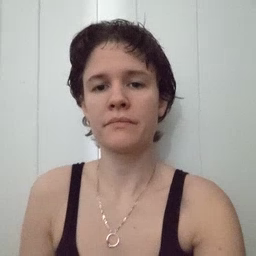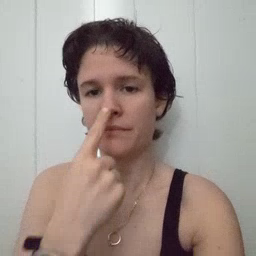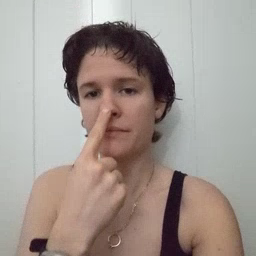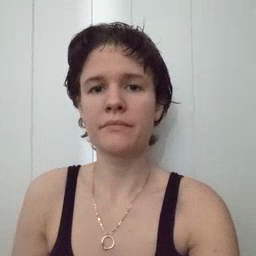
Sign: nose